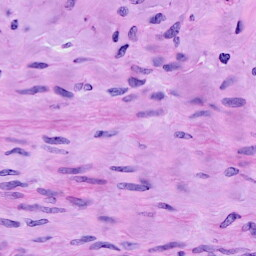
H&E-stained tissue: Cervix